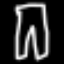
Label: pants